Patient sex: M
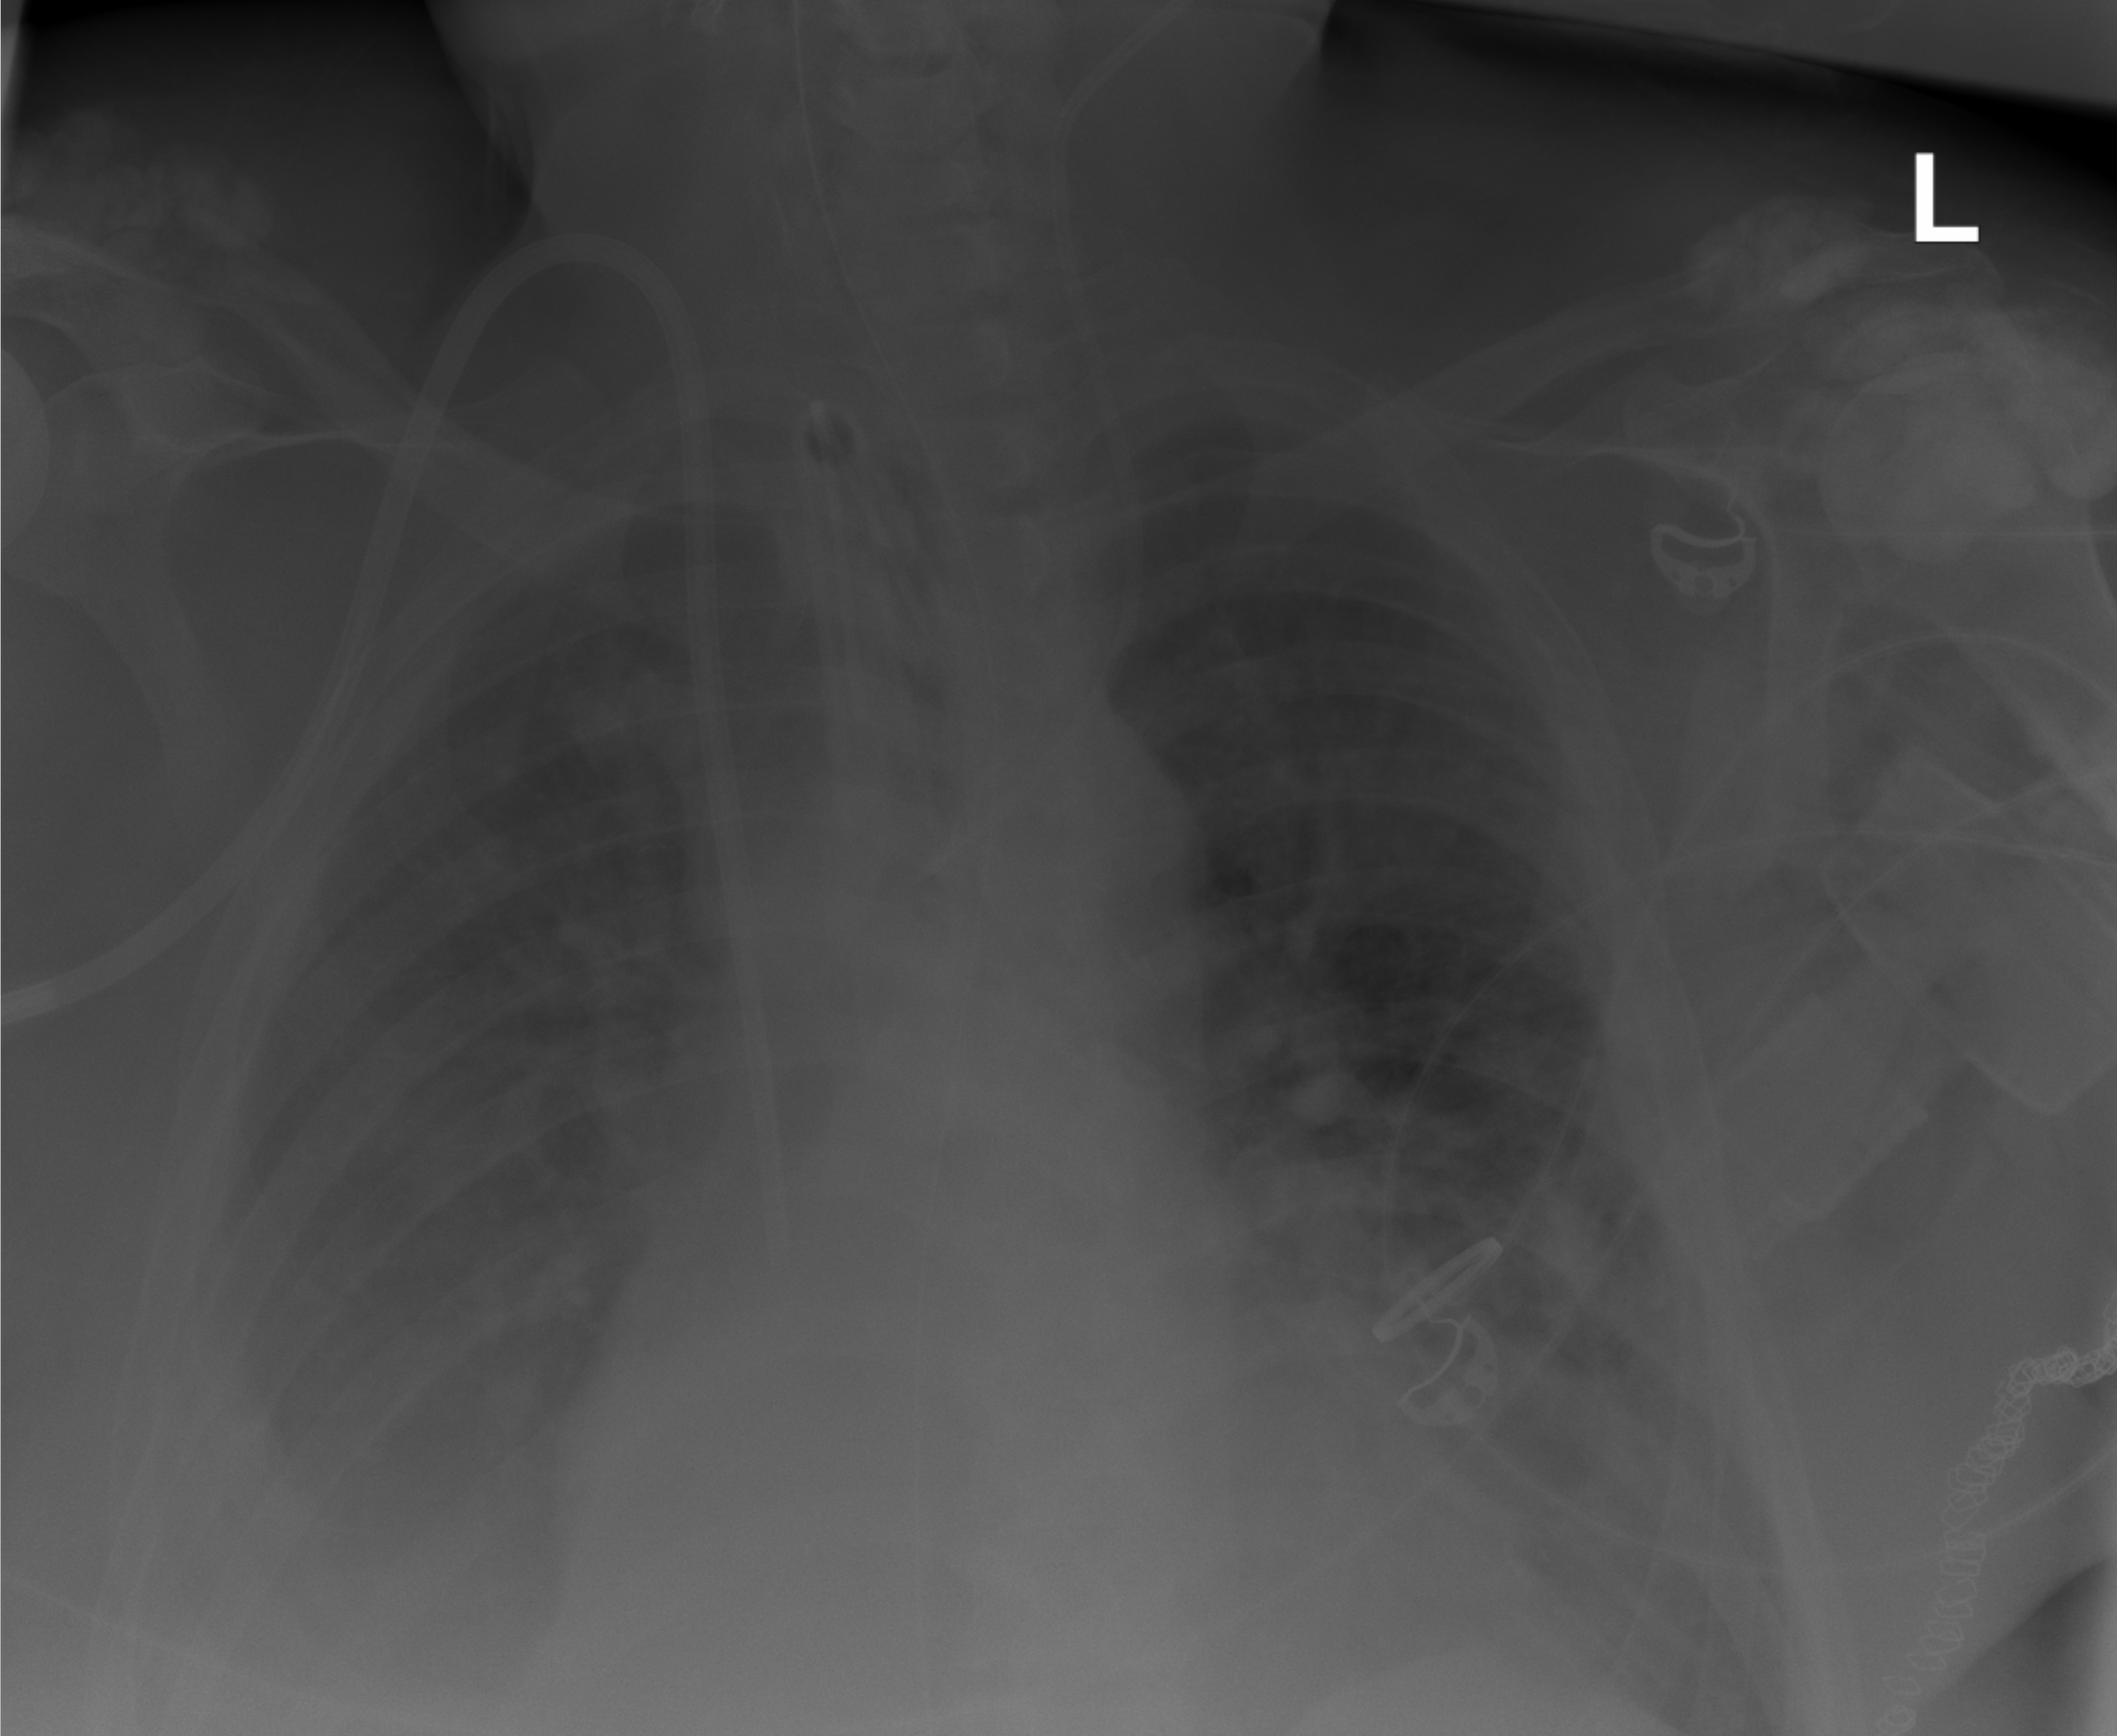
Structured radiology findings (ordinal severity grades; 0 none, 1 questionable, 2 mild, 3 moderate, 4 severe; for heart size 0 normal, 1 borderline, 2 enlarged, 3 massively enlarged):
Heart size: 2
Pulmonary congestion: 3
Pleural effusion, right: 3
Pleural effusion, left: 3
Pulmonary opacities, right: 2
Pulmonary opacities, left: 2
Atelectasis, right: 2
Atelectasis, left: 2